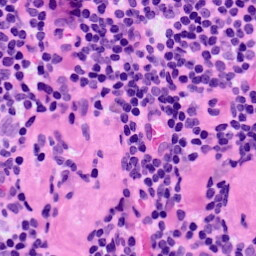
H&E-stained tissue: LymphNode